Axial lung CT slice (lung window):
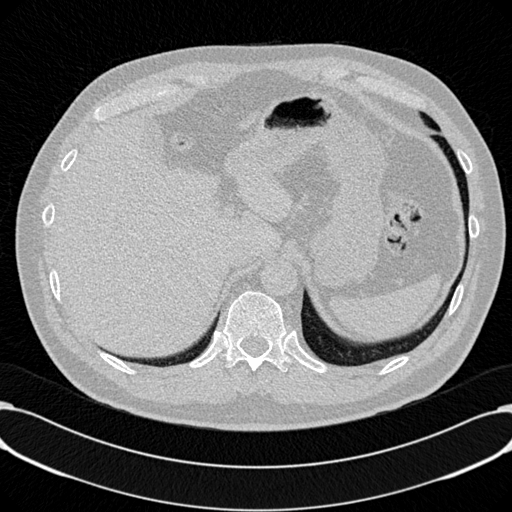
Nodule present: no